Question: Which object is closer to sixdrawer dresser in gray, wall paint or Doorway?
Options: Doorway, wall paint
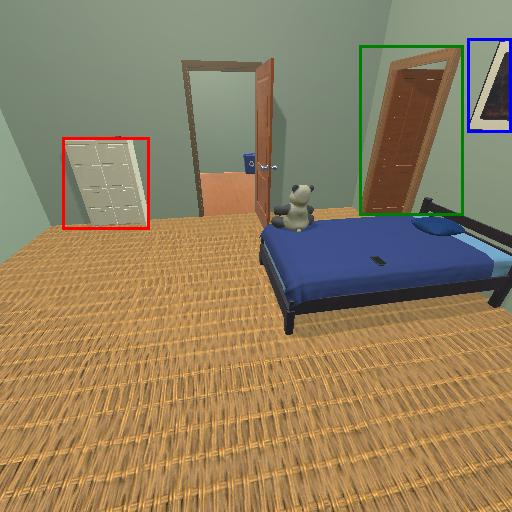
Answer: Doorway